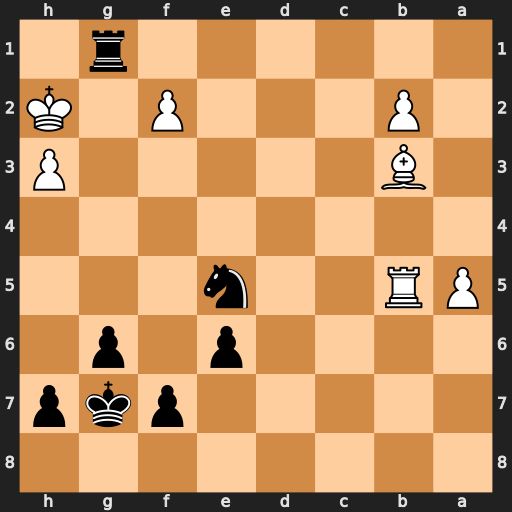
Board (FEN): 8/5pkp/4p1p1/PR2n3/8/1B5P/1P3P1K/6r1
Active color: b
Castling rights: -
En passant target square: -
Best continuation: Nf3#